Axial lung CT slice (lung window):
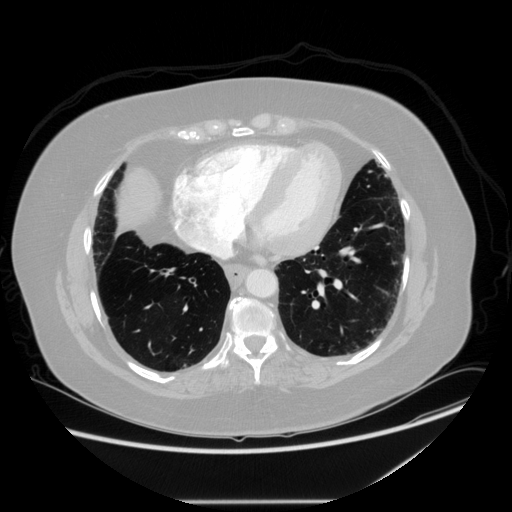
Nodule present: no